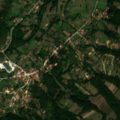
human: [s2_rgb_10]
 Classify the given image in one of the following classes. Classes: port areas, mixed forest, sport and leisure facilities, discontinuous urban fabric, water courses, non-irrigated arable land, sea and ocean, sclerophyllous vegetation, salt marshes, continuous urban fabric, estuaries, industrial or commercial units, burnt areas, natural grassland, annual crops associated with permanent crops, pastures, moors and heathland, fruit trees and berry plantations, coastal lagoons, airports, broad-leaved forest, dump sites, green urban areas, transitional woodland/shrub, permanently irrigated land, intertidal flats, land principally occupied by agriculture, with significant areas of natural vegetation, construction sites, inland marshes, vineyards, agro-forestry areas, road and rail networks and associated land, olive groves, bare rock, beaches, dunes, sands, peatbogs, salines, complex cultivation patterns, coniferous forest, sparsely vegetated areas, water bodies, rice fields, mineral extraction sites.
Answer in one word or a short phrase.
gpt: discontinuous urban fabric, complex cultivation patterns, land principally occupied by agriculture, with significant areas of natural vegetation, broad-leaved forest